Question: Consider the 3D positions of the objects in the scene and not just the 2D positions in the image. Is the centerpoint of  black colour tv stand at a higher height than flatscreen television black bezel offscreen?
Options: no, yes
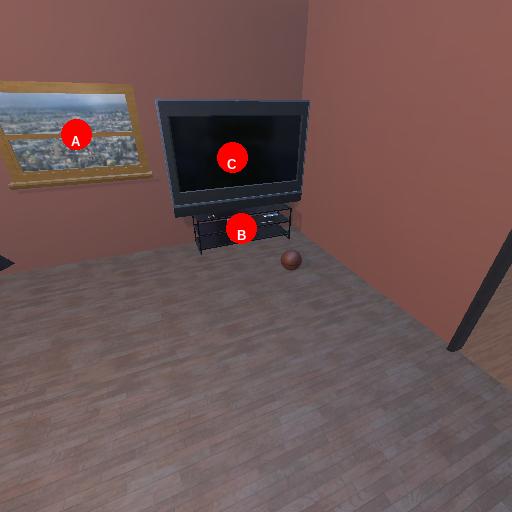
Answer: no